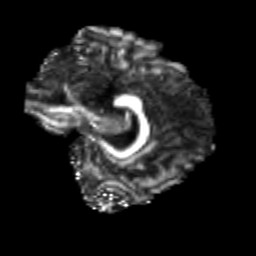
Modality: FA
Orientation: sagittal
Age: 24
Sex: female
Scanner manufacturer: siemens
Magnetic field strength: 3 T
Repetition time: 3.5 s
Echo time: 0.113 s